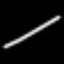
Label: line